Question: I have this ggplot:

What I want to do is change the order of 'cat2' in each distinct 'cat1'-category in decreasing order of 'share':
- 'i''cat1''k''j'- 'j''cat1''h''k''f''g'-
I know I can control the order by defining factor levels, but since I need a different order in different cat1-categories, I'm not sure how to do this.
Can someone enlighten me?
---
'''
df <- structure(list(cat2 = c("i", "k", "j", "h", "g", "j", "h", "k",
"f", "g", "j", "h", "k", "f", "g", "i", "k", "j", "h", "f"),
cat1 = c("Z", "Z", "Z", "Z", "Z", "Y", "Y", "Y", "Y", "Y",
"X", "X", "X", "X", "X", "W", "W", "W", "W", "W"), share = c(0.254318086442458,
0.217254586570476, 0.13303361614456, 0.107317457057957, 0.0796390207719751,
0.255762968963295, 0.198921069216629, 0.177295815678624,
0.100770340584133, 0.0971042138291394, 0.222007778896866,
0.177174367182501, 0.156891912894117, 0.097677432116308,
0.0975337223454565, 0.503295513011454, 0.154491050393999,
0.114284166914891, 0.0802892036069214, 0.0549053589320047
), pos = c(0.477447245936265, 0.108627293285238, 0.283771394642756,
0.658265017686473, 0.751743256601439, 0.305177300160272,
0.532519319250233, 0.088647907839312, 0.779469237979754,
0.680531960773118, 0.26789580234255, 0.467486875382234, 0.0784459564470585,
0.702446497377094, 0.604840920146212, 0.520422973814617,
0.0772455251969995, 0.211633133851444, 0.812215332123805,
0.879812613393268)), .Names = c("cat2", "cat1", "share",
"pos"), class = "data.frame", row.names = c(NA, -20L))
library(ggplot2)
ggplot(df, aes(cat1, share)) +
geom_bar(stat = "identity", aes(fill = cat2)) +
geom_text(aes(label = cat2, y = pos)) +
coord_flip()
'''
---
Note: my current thinking is that perhaps it could be done using a new category with the levels set as 1st, 2nd, 3rd, 4th, 5th but if I use that for filling, different cat2-values for example 'i' for 'Z' and 'j' for 'Y' would have the same fill-color because they are 1st in the respective cat1-category which I wouldn't want.
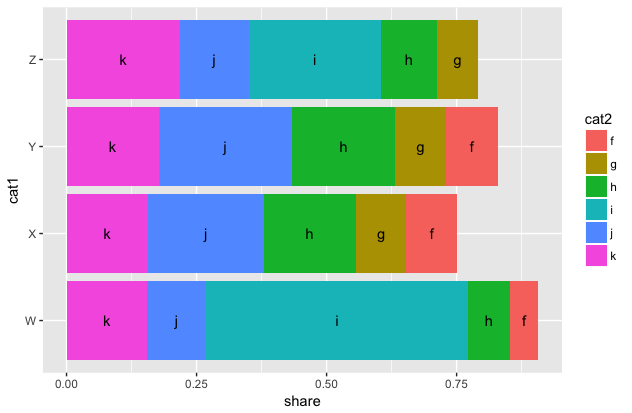
Answer: You can do this by creating a new factor column, let's call it 'cat3', based on both 'cat1' and 'cat2'. Set the factor ordering of this column based on 'cat1' and 'share'. Then use this new 'cat3' factor column as a 'group' aesthetic to set the stacking order for the bars.
In the code below, 'arrange' sets the ordering. We sort the data frame by 'share' separately within each level of 'cat1'. Now the data frame is in the order we want. Then we create 'cat3' by pasting 'cat1' and 'cat2' together and set the order of the levels to be the current sorted order of the data frame. Finally, within 'ggplot' we use 'cat3' as a 'group' aesthetic to set the stacking order in 'geom_bar'.
Another addition is the use of 'position_stack(vjust=0.5)' to set the label locations, rather than a 'y' aesthetic.
'''
library(tidyverse)
df %>%
arrange(cat1, share) %>%
mutate(cat3 = factor(paste(cat1, cat2), levels=paste(cat1, cat2))) %>%
ggplot(aes(cat1, share, group=cat3)) +
geom_bar(stat = "identity", aes(fill = cat2)) +
geom_text(aes(label = cat2), position=position_stack(vjust=0.5)) +
coord_flip()
'''
<URL>